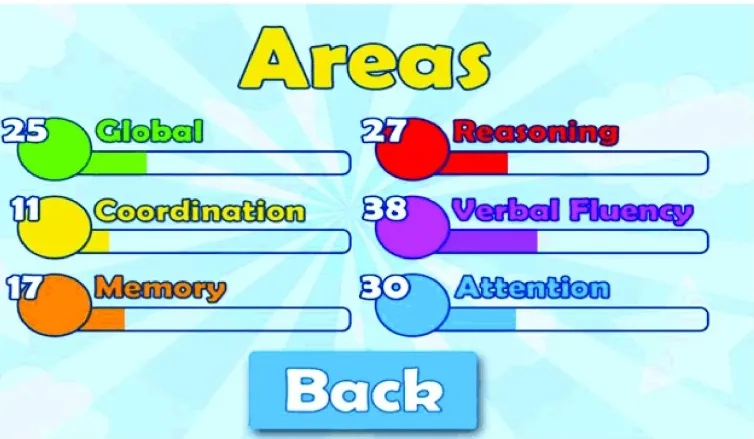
The cognitive areas treated with
ADHD Trainer.
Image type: pathology (immunostaining)